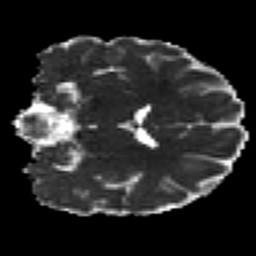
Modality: MD
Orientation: coronal
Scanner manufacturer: siemens
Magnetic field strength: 3 T
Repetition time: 7.8 s
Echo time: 0.09 s